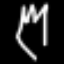
Label: fork